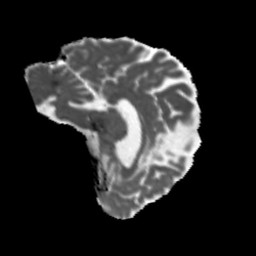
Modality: MD
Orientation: sagittal
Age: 69
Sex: female
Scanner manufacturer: siemens
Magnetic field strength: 3 T
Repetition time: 5.47 s
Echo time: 0.0854 s